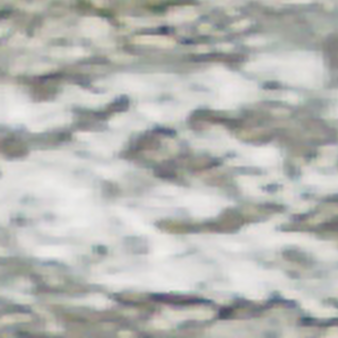
Label: other